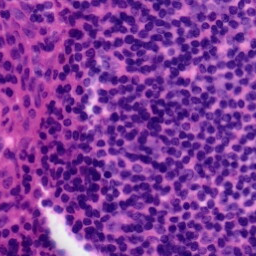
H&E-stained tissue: Tonsil